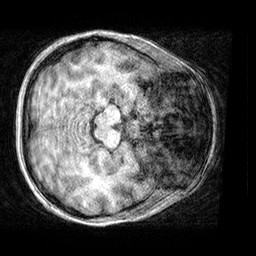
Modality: T1w
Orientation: axial
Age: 22
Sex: female
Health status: healthy
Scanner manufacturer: siemens
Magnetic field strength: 3 T
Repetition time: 2.3 s
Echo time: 0.00303 s